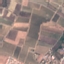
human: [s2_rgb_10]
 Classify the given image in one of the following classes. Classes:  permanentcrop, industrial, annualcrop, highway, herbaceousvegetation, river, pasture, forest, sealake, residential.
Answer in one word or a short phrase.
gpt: PermanentCrop